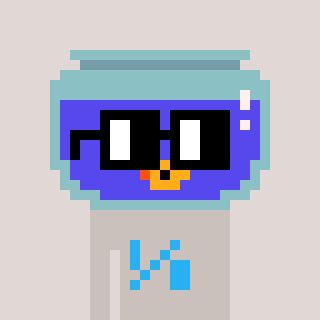
a pixel art character with square black glasses, a goldfish-shaped head and a foggrey-colored body on a warm background